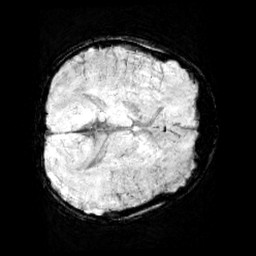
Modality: minIP
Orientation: axial
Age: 11
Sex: male
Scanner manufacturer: siemens
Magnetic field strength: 3 T
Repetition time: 0.027 s
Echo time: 0.02 s